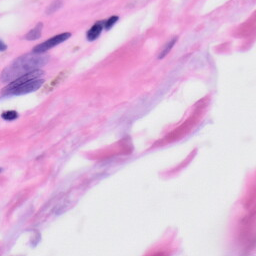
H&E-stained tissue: Skin